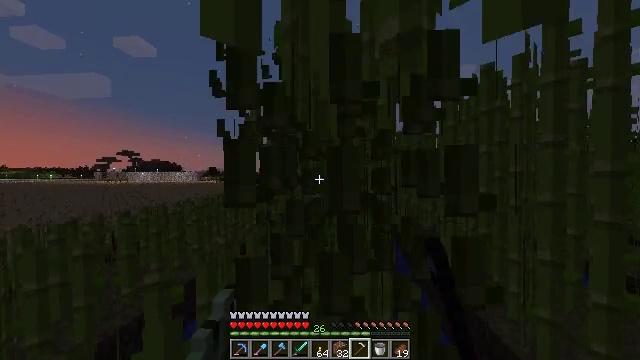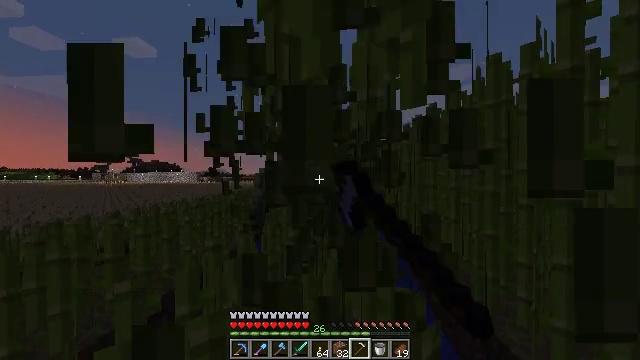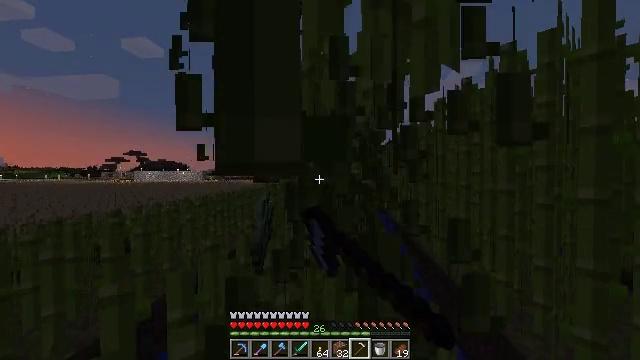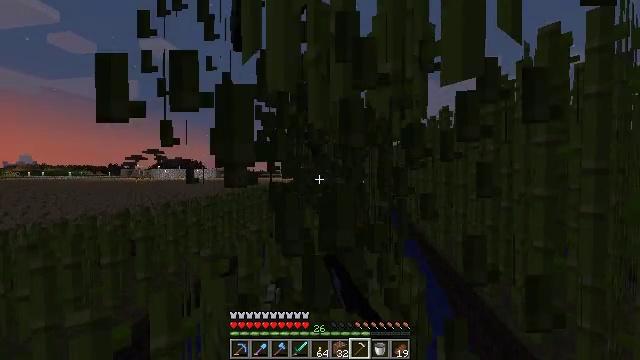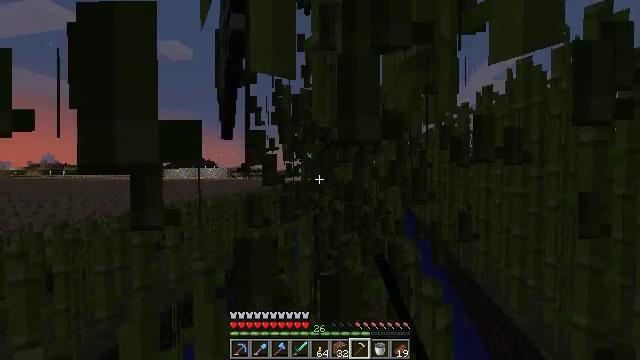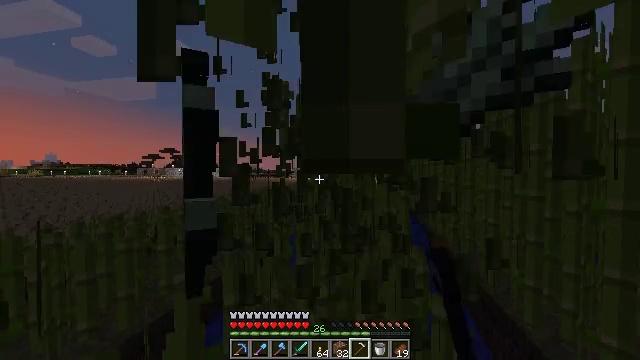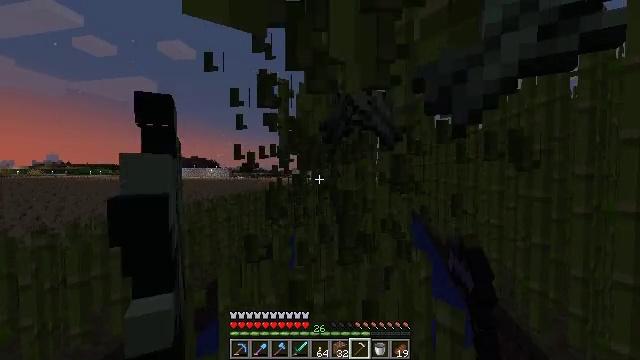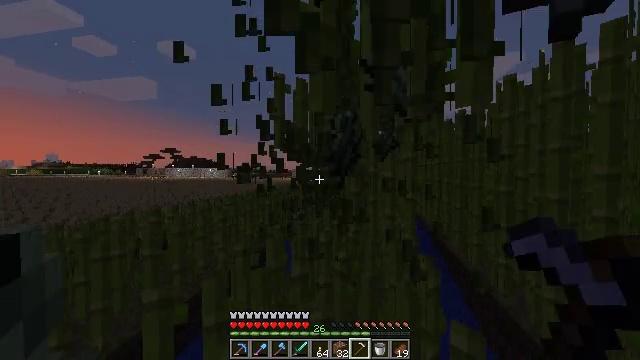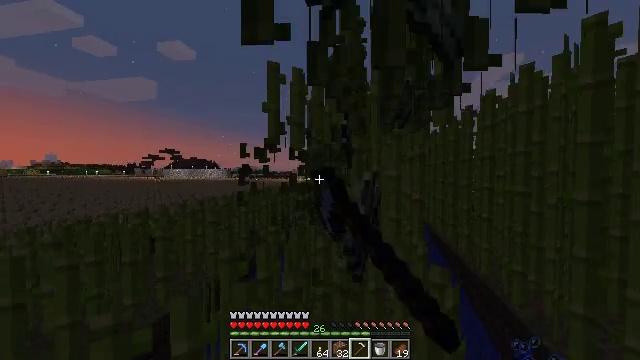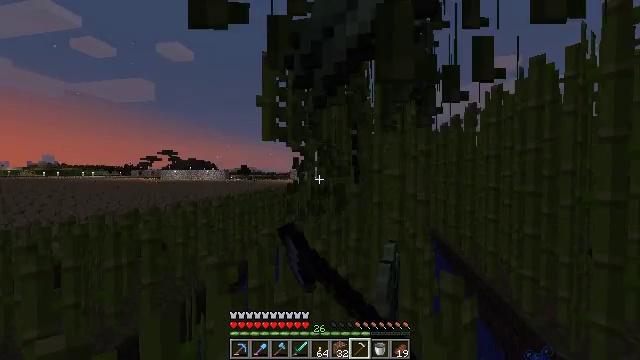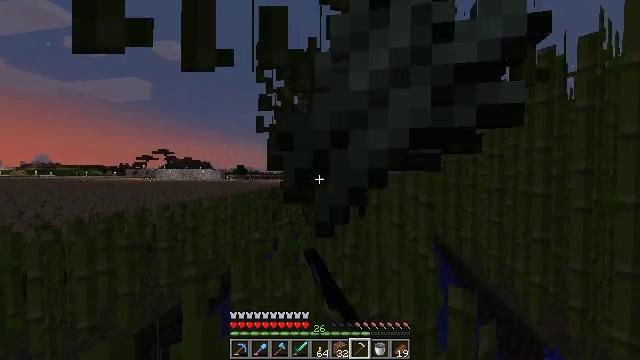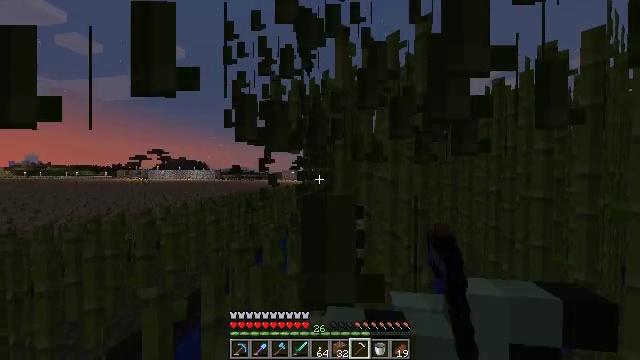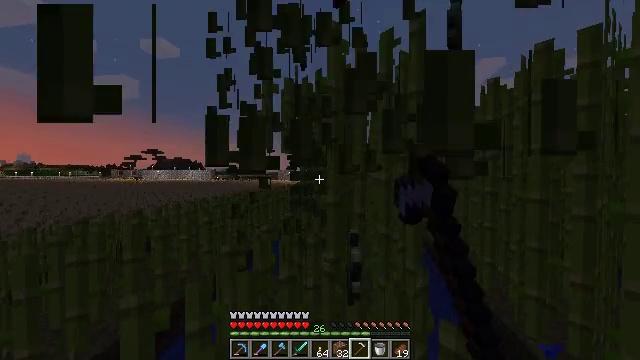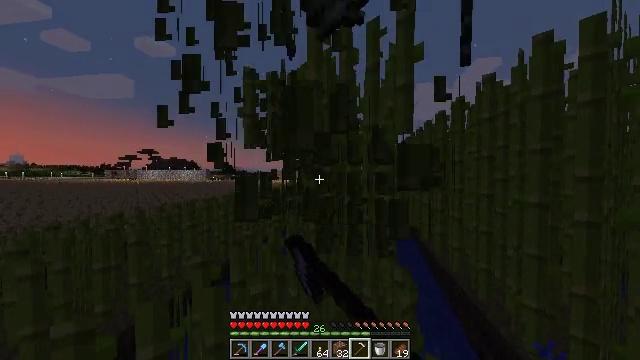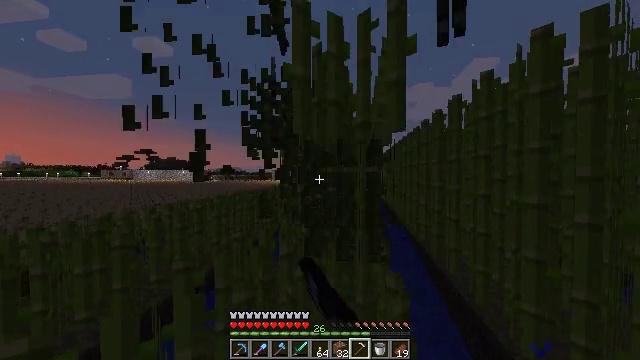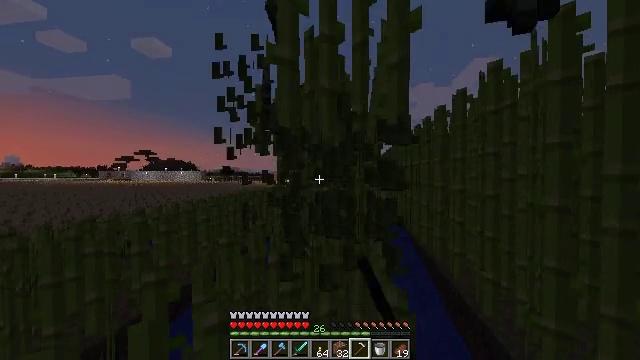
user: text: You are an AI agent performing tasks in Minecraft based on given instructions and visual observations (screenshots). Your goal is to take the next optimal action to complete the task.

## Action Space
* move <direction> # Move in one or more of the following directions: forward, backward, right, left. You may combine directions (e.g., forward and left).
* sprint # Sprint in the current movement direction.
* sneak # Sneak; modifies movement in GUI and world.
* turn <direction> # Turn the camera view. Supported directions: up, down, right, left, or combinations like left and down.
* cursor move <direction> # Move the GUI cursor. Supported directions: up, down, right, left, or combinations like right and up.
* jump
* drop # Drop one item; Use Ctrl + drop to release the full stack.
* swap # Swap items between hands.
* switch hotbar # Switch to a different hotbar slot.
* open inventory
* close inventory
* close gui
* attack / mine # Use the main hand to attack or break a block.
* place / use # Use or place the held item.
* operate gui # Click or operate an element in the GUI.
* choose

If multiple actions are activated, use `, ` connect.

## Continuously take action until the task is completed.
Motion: motion action
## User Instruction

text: Mine the sugar cane near rivers.
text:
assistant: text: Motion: move forward, attack / mine
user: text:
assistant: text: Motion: move forward, turn left, attack / mine
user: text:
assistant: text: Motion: move forward, turn left, attack / mine
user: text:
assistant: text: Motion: move forward, turn left, attack / mine
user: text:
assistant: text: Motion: move forward, attack / mine
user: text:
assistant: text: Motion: move forward, attack / mine
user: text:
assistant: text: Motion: move forward, attack / mine
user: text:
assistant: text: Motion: move forward, attack / mine
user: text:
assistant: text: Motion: move forward, attack / mine
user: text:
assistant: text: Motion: move forward and move right, attack / mine
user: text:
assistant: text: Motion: move forward and move right, attack / mine
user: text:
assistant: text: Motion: move forward and move right, attack / mine
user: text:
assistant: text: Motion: move forward and move right, attack / mine
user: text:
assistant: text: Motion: move forward, attack / mine
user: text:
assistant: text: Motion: move forward, attack / mine
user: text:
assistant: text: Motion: move forward, attack / mine
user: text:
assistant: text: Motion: move forward, attack / mine
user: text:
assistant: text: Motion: move forward, attack / mine
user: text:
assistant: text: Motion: move forward, attack / mine
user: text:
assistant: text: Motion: move forward, attack / mine
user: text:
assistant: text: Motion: move forward, attack / mine
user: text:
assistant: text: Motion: move forward, attack / mine
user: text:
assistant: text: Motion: move forward, attack / mine
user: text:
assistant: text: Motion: move forward, attack / mine
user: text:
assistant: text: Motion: move forward and move right, attack / mine
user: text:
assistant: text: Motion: move forward and move right, attack / mine
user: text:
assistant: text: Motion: move forward and move right, attack / mine
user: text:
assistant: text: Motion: move forward, attack / mine
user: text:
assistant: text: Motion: move forward, attack / mine
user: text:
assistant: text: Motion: move forward, attack / mine